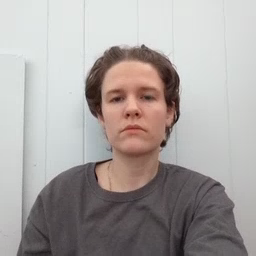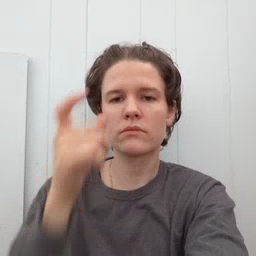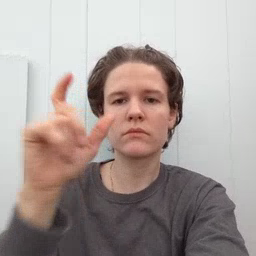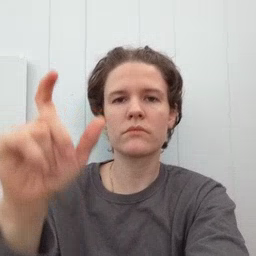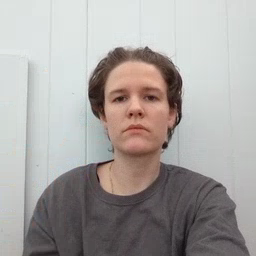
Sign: moon